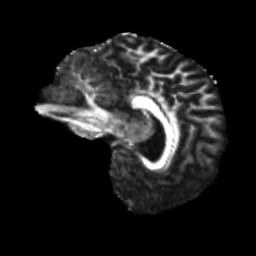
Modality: FA
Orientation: sagittal
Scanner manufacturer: siemens
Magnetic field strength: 3 T
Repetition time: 4 s
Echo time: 0.0594 s